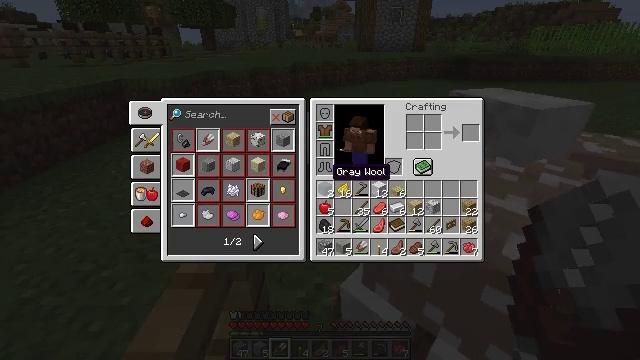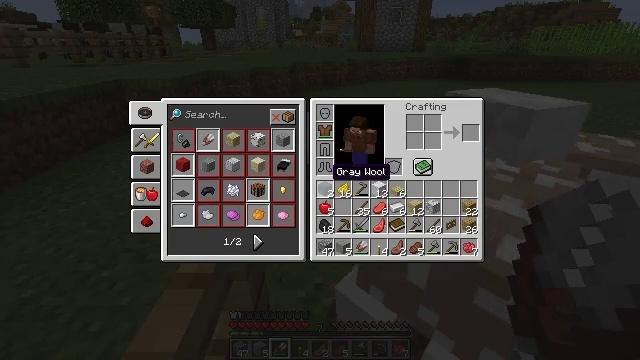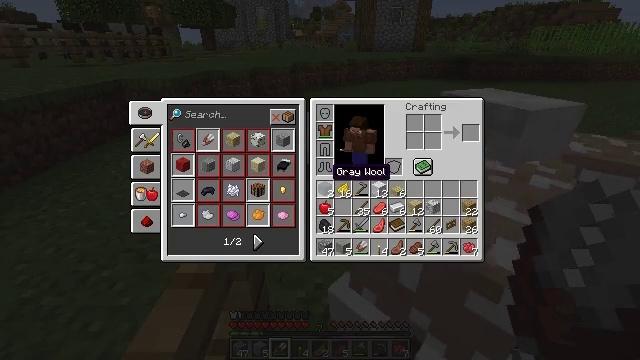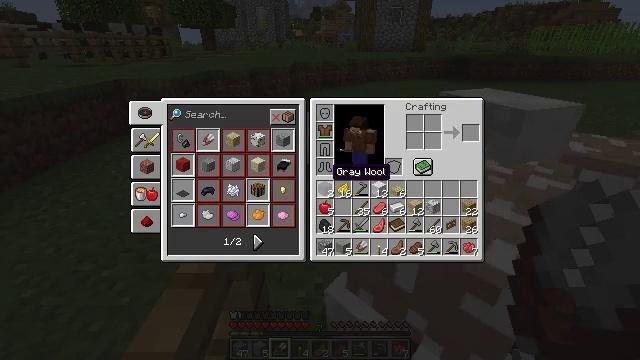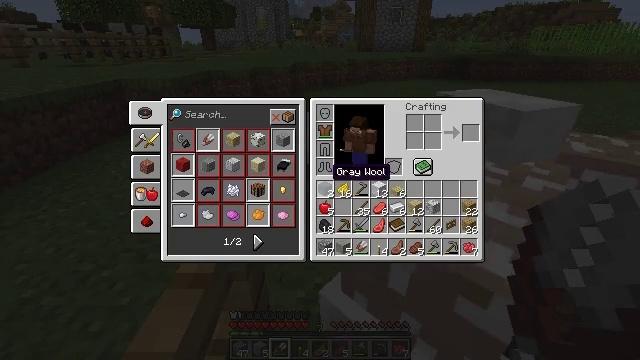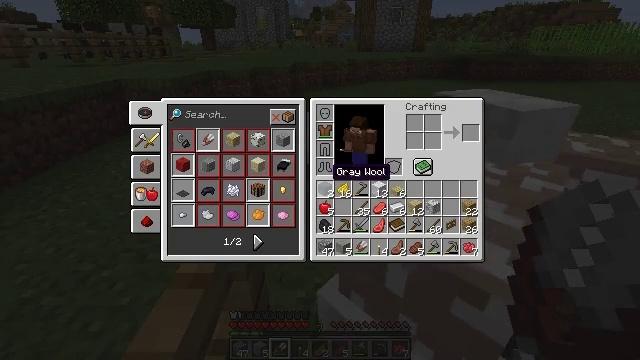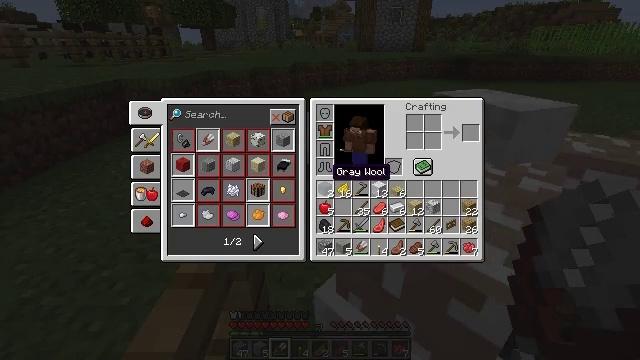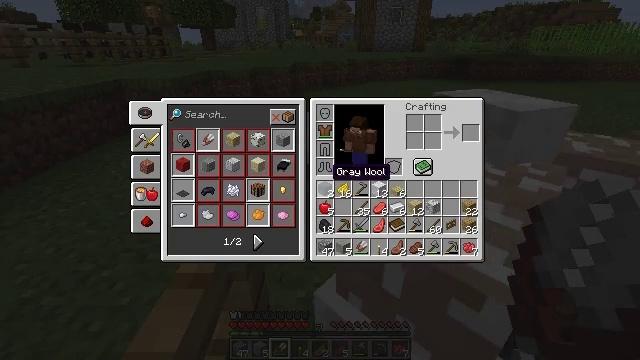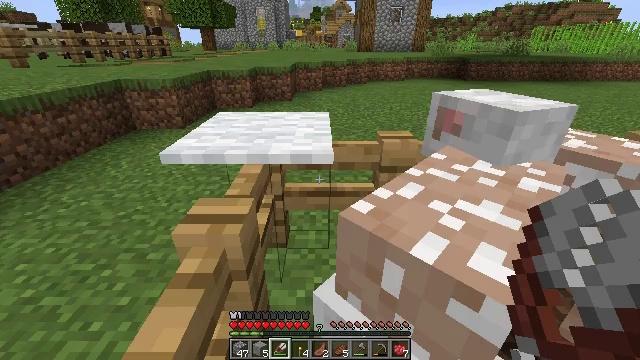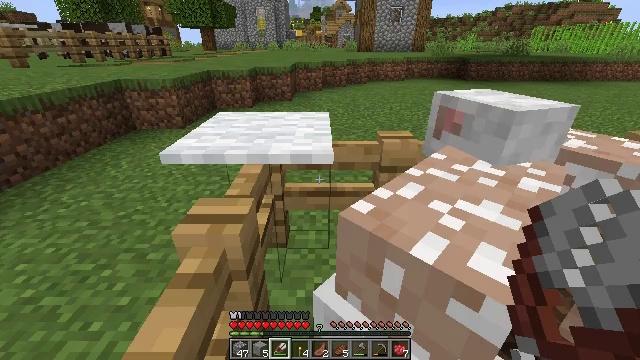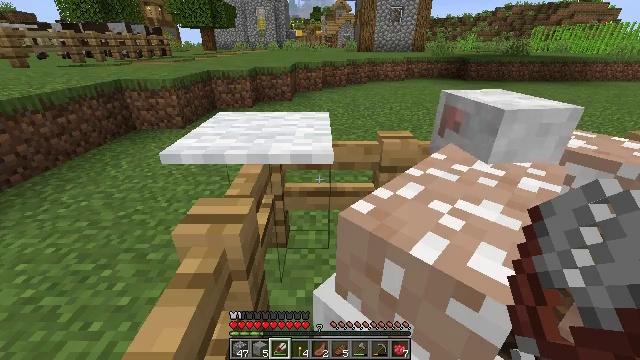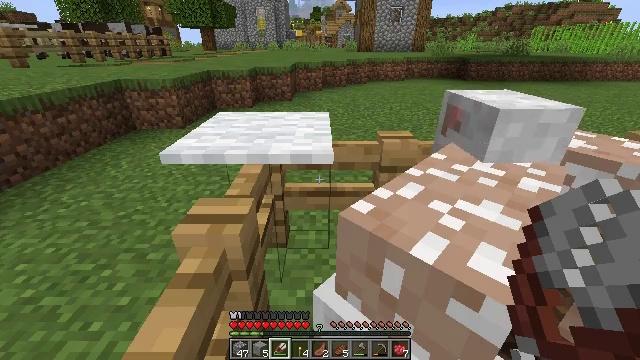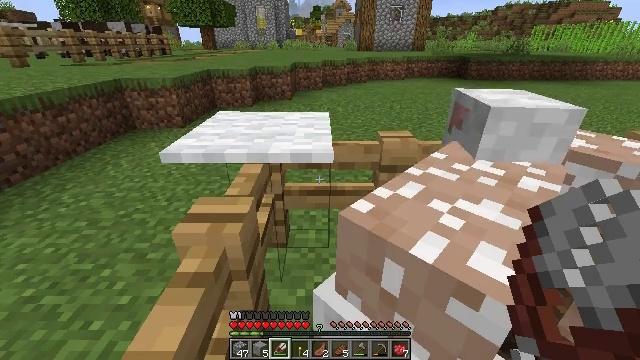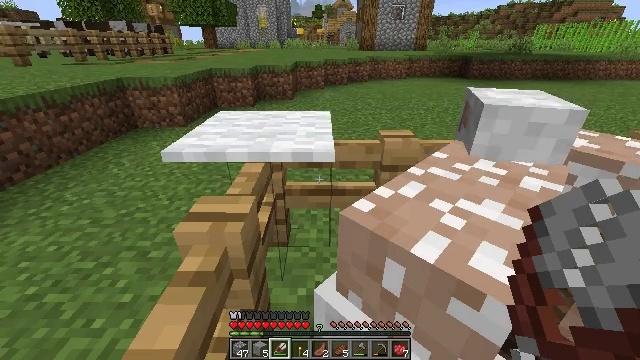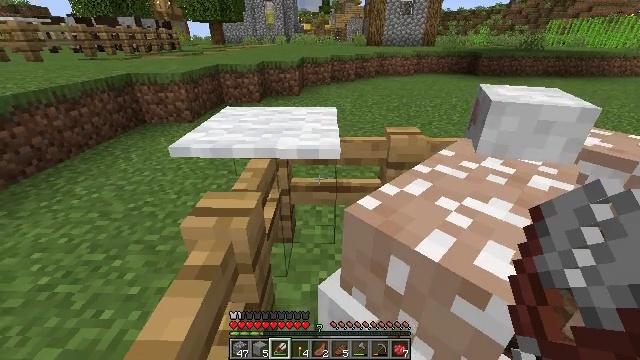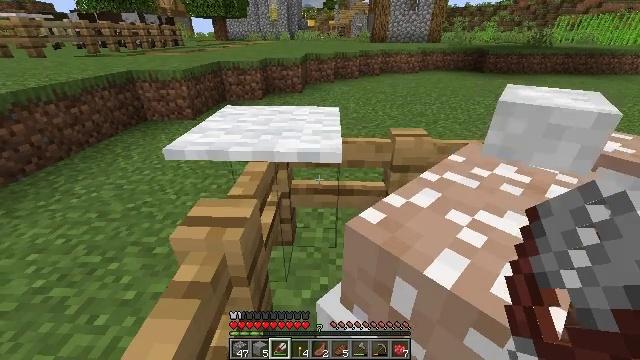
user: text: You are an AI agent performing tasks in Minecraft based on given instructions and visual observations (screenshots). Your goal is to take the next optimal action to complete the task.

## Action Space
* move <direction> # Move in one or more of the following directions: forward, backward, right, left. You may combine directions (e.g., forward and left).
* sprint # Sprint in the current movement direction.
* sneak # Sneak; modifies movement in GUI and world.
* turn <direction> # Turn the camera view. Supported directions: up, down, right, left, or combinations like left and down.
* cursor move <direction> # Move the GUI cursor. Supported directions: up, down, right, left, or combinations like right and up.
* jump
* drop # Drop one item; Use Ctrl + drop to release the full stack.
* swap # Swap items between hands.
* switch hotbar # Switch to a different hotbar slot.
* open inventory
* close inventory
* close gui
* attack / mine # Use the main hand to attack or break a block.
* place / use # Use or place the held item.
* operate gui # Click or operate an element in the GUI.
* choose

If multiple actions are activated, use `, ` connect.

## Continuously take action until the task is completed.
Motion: motion action
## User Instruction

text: Open the crafting table to make an iron door with iron ingots.
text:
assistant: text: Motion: no_op
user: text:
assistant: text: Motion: no_op
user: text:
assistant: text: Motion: no_op
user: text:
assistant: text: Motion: no_op
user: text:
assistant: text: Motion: no_op
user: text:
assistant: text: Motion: no_op
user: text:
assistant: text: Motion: no_op
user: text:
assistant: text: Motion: close inventory
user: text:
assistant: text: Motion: close inventory
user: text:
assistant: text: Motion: close inventory
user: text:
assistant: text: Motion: no_op
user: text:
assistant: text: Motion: no_op
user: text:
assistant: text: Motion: no_op
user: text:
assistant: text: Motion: turn left
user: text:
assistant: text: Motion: move forward
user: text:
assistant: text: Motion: move forward
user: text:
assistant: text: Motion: move forward, turn left and down
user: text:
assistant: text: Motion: move forward, turn left
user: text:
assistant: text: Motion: move forward
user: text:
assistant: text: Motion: move forward
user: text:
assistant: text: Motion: move forward
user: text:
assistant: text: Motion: move forward
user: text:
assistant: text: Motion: move forward, jump
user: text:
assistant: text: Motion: move forward, jump
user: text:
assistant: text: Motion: move forward, jump
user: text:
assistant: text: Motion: move forward, jump
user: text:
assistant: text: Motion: move forward
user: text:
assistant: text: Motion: move forward
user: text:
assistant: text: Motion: move forward, turn right
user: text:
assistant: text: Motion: move forward, turn right and up